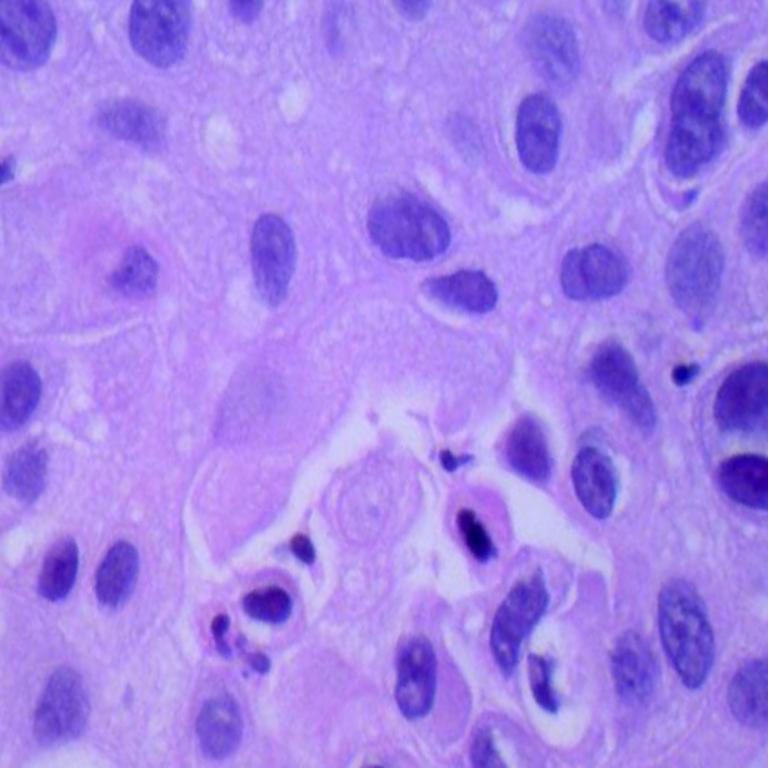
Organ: lung
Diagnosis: squamous carcinomas